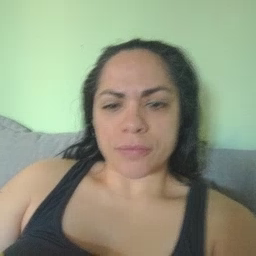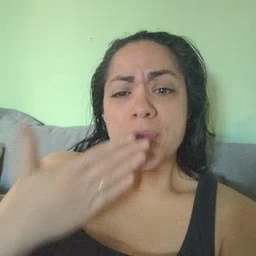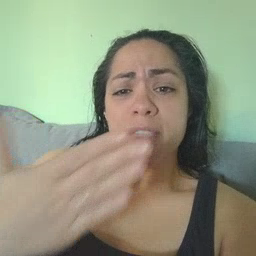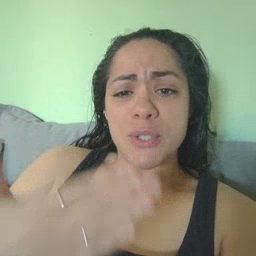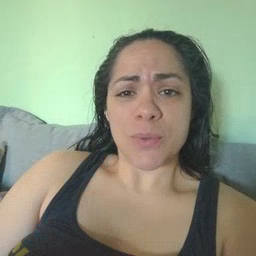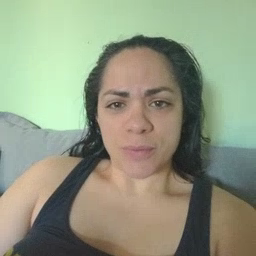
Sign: thankyou